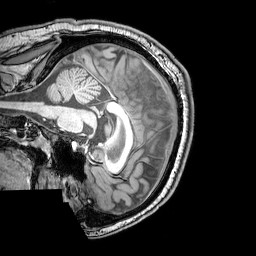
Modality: T1w
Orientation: sagittal
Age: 24
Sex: male
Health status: healthy
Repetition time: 0.081 s
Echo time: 0.037 s